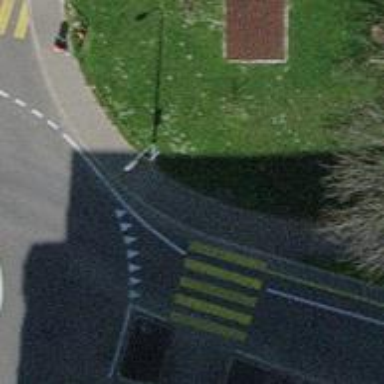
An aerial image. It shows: Kerb barrier.